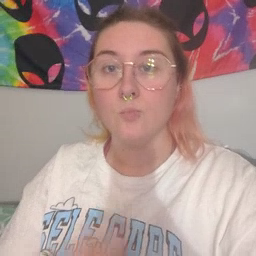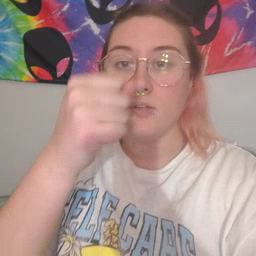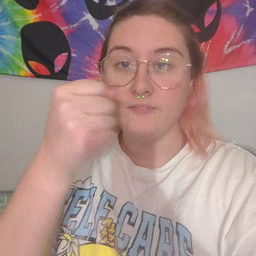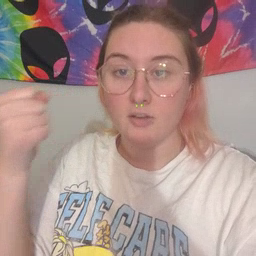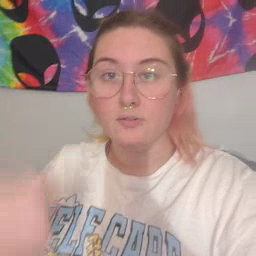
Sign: refrigerator